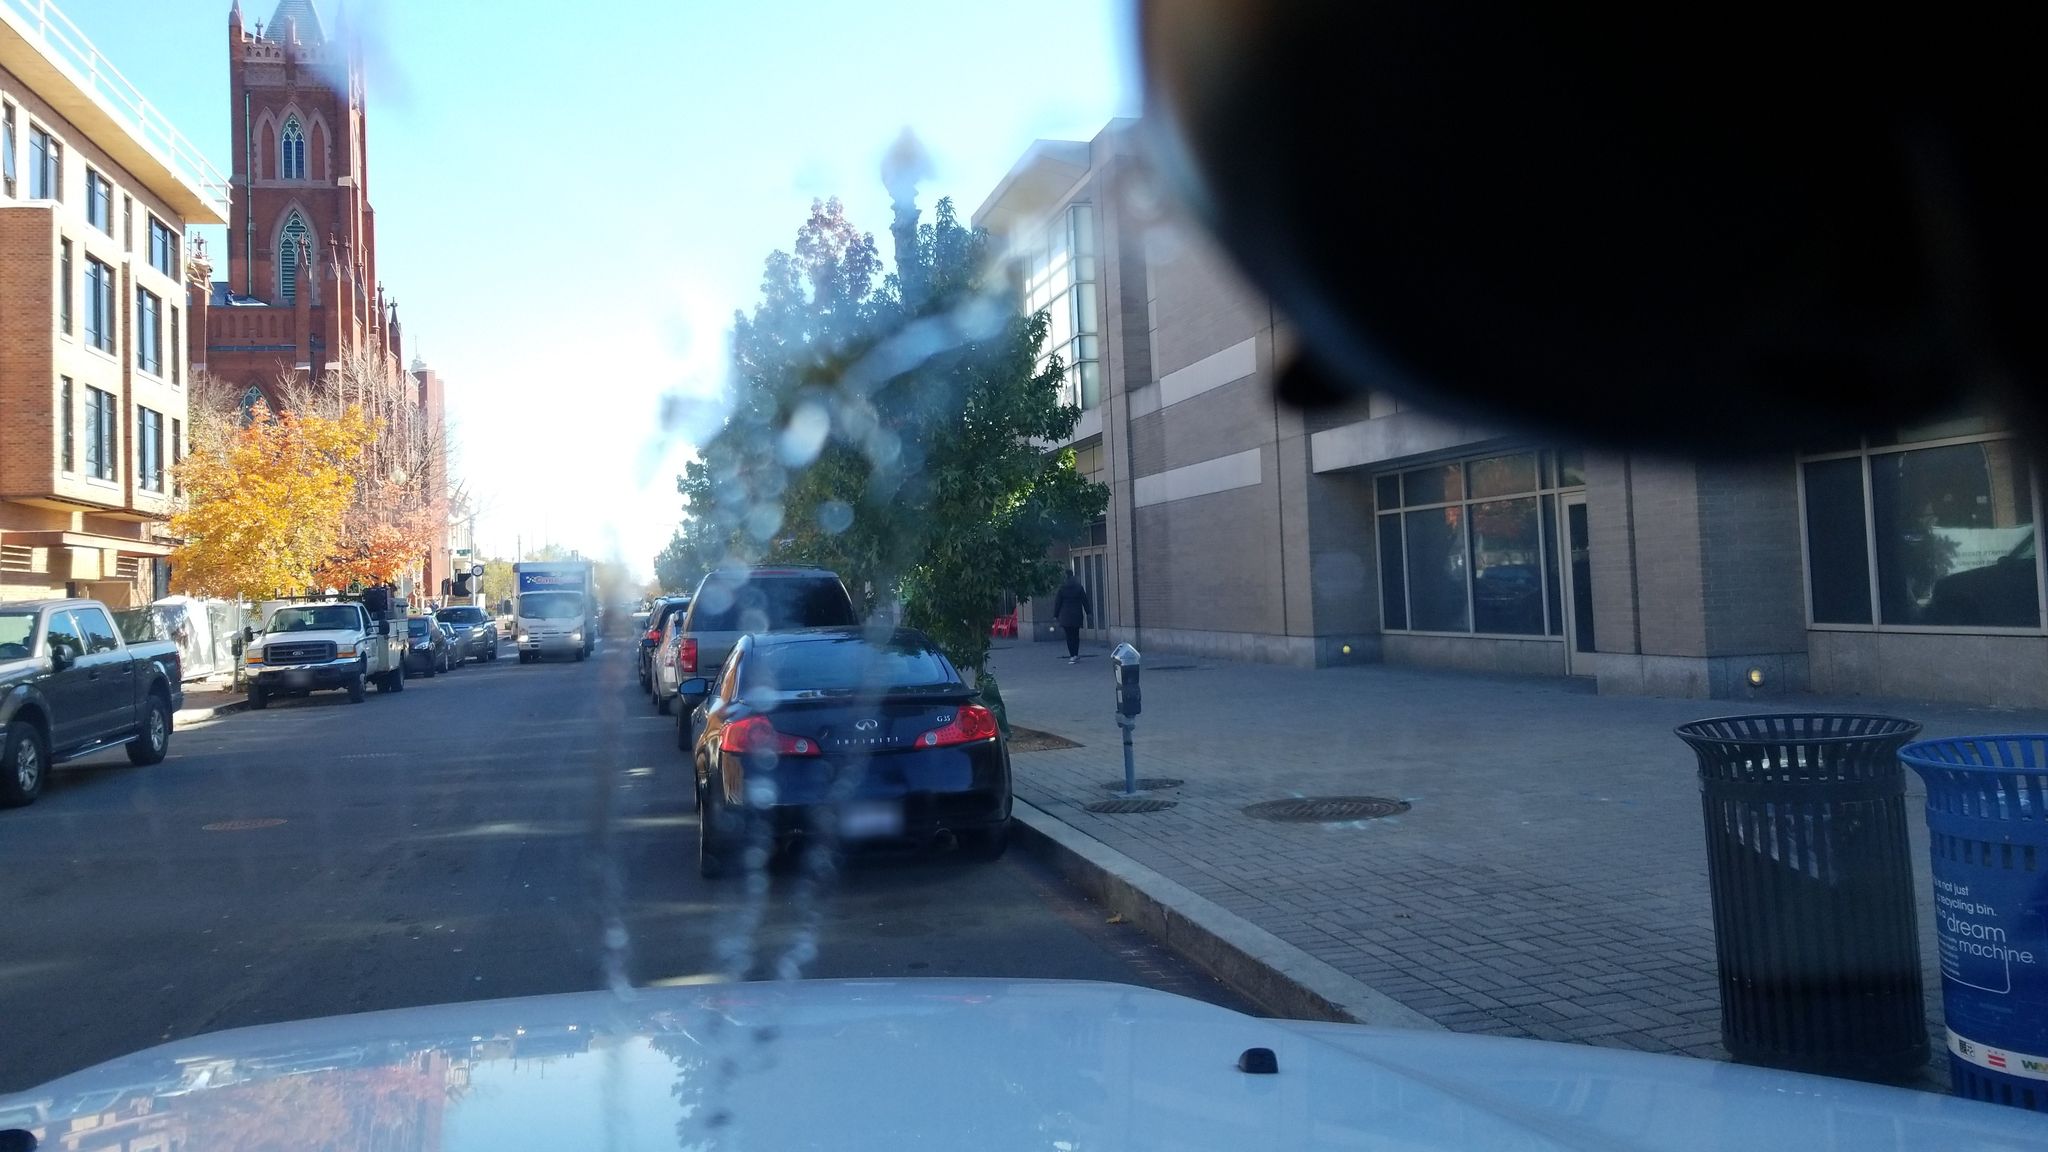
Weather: clear
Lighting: day
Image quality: slightly poor
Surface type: driving surface
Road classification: tertiary
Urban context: urban centre
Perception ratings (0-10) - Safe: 7.91, Lively: 7.8, Beautiful: 4.95, Boring: 1.15, Depressing: 2.27, Wealthy: 7.51